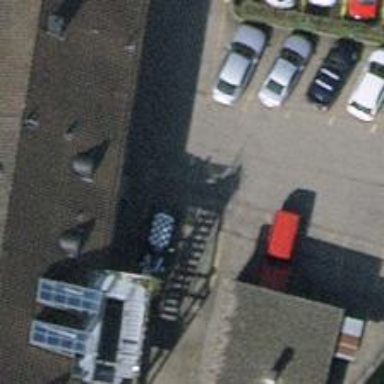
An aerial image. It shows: Parking entrance.